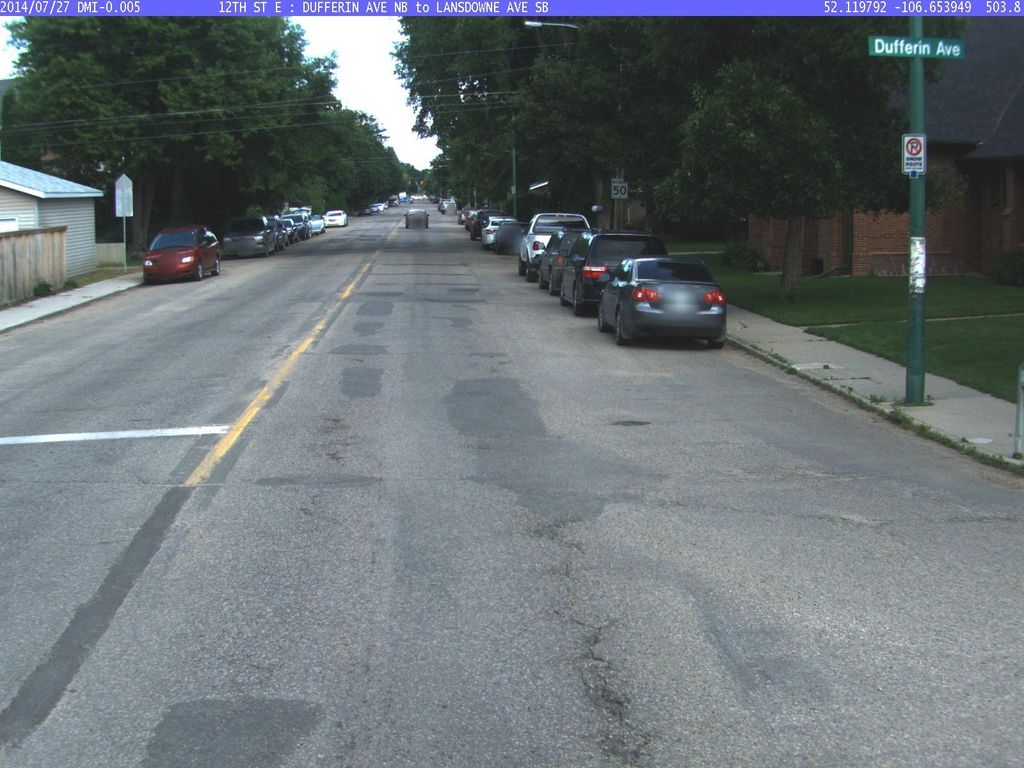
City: saskatoon